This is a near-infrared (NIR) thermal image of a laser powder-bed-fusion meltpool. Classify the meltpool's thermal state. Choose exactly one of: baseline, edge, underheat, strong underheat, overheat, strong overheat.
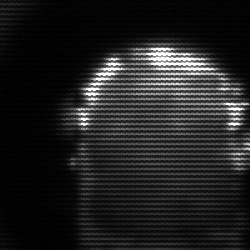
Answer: baseline